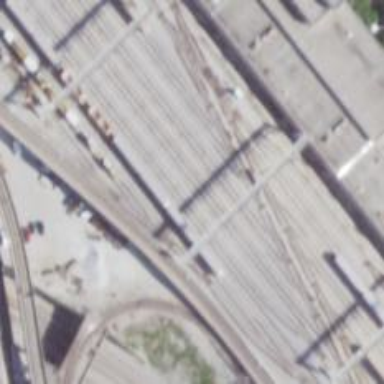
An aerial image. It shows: Yard area with electrified rail tracks.